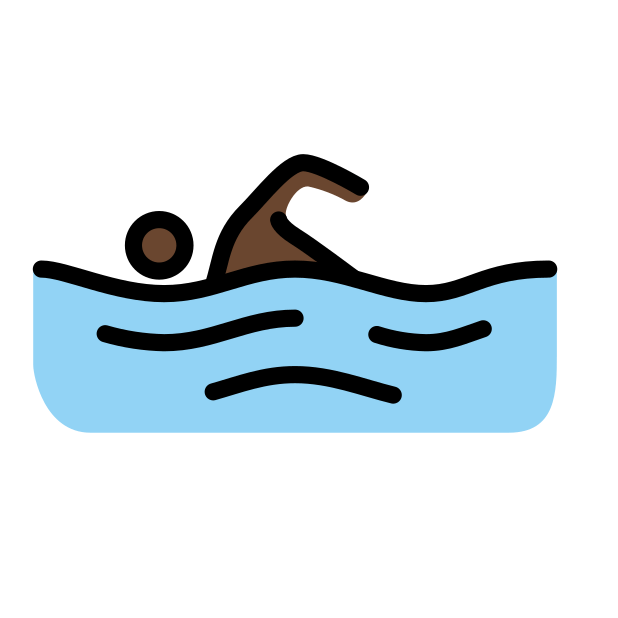
man swimming: dark skin tone